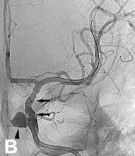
Radioscopic anteroposterior . Black arrow heads indicate the pseudoaneurysm close to the ophthalamic artery in ,. Black arrows indicate the stent in.
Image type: radiology (x_ray)